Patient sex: M
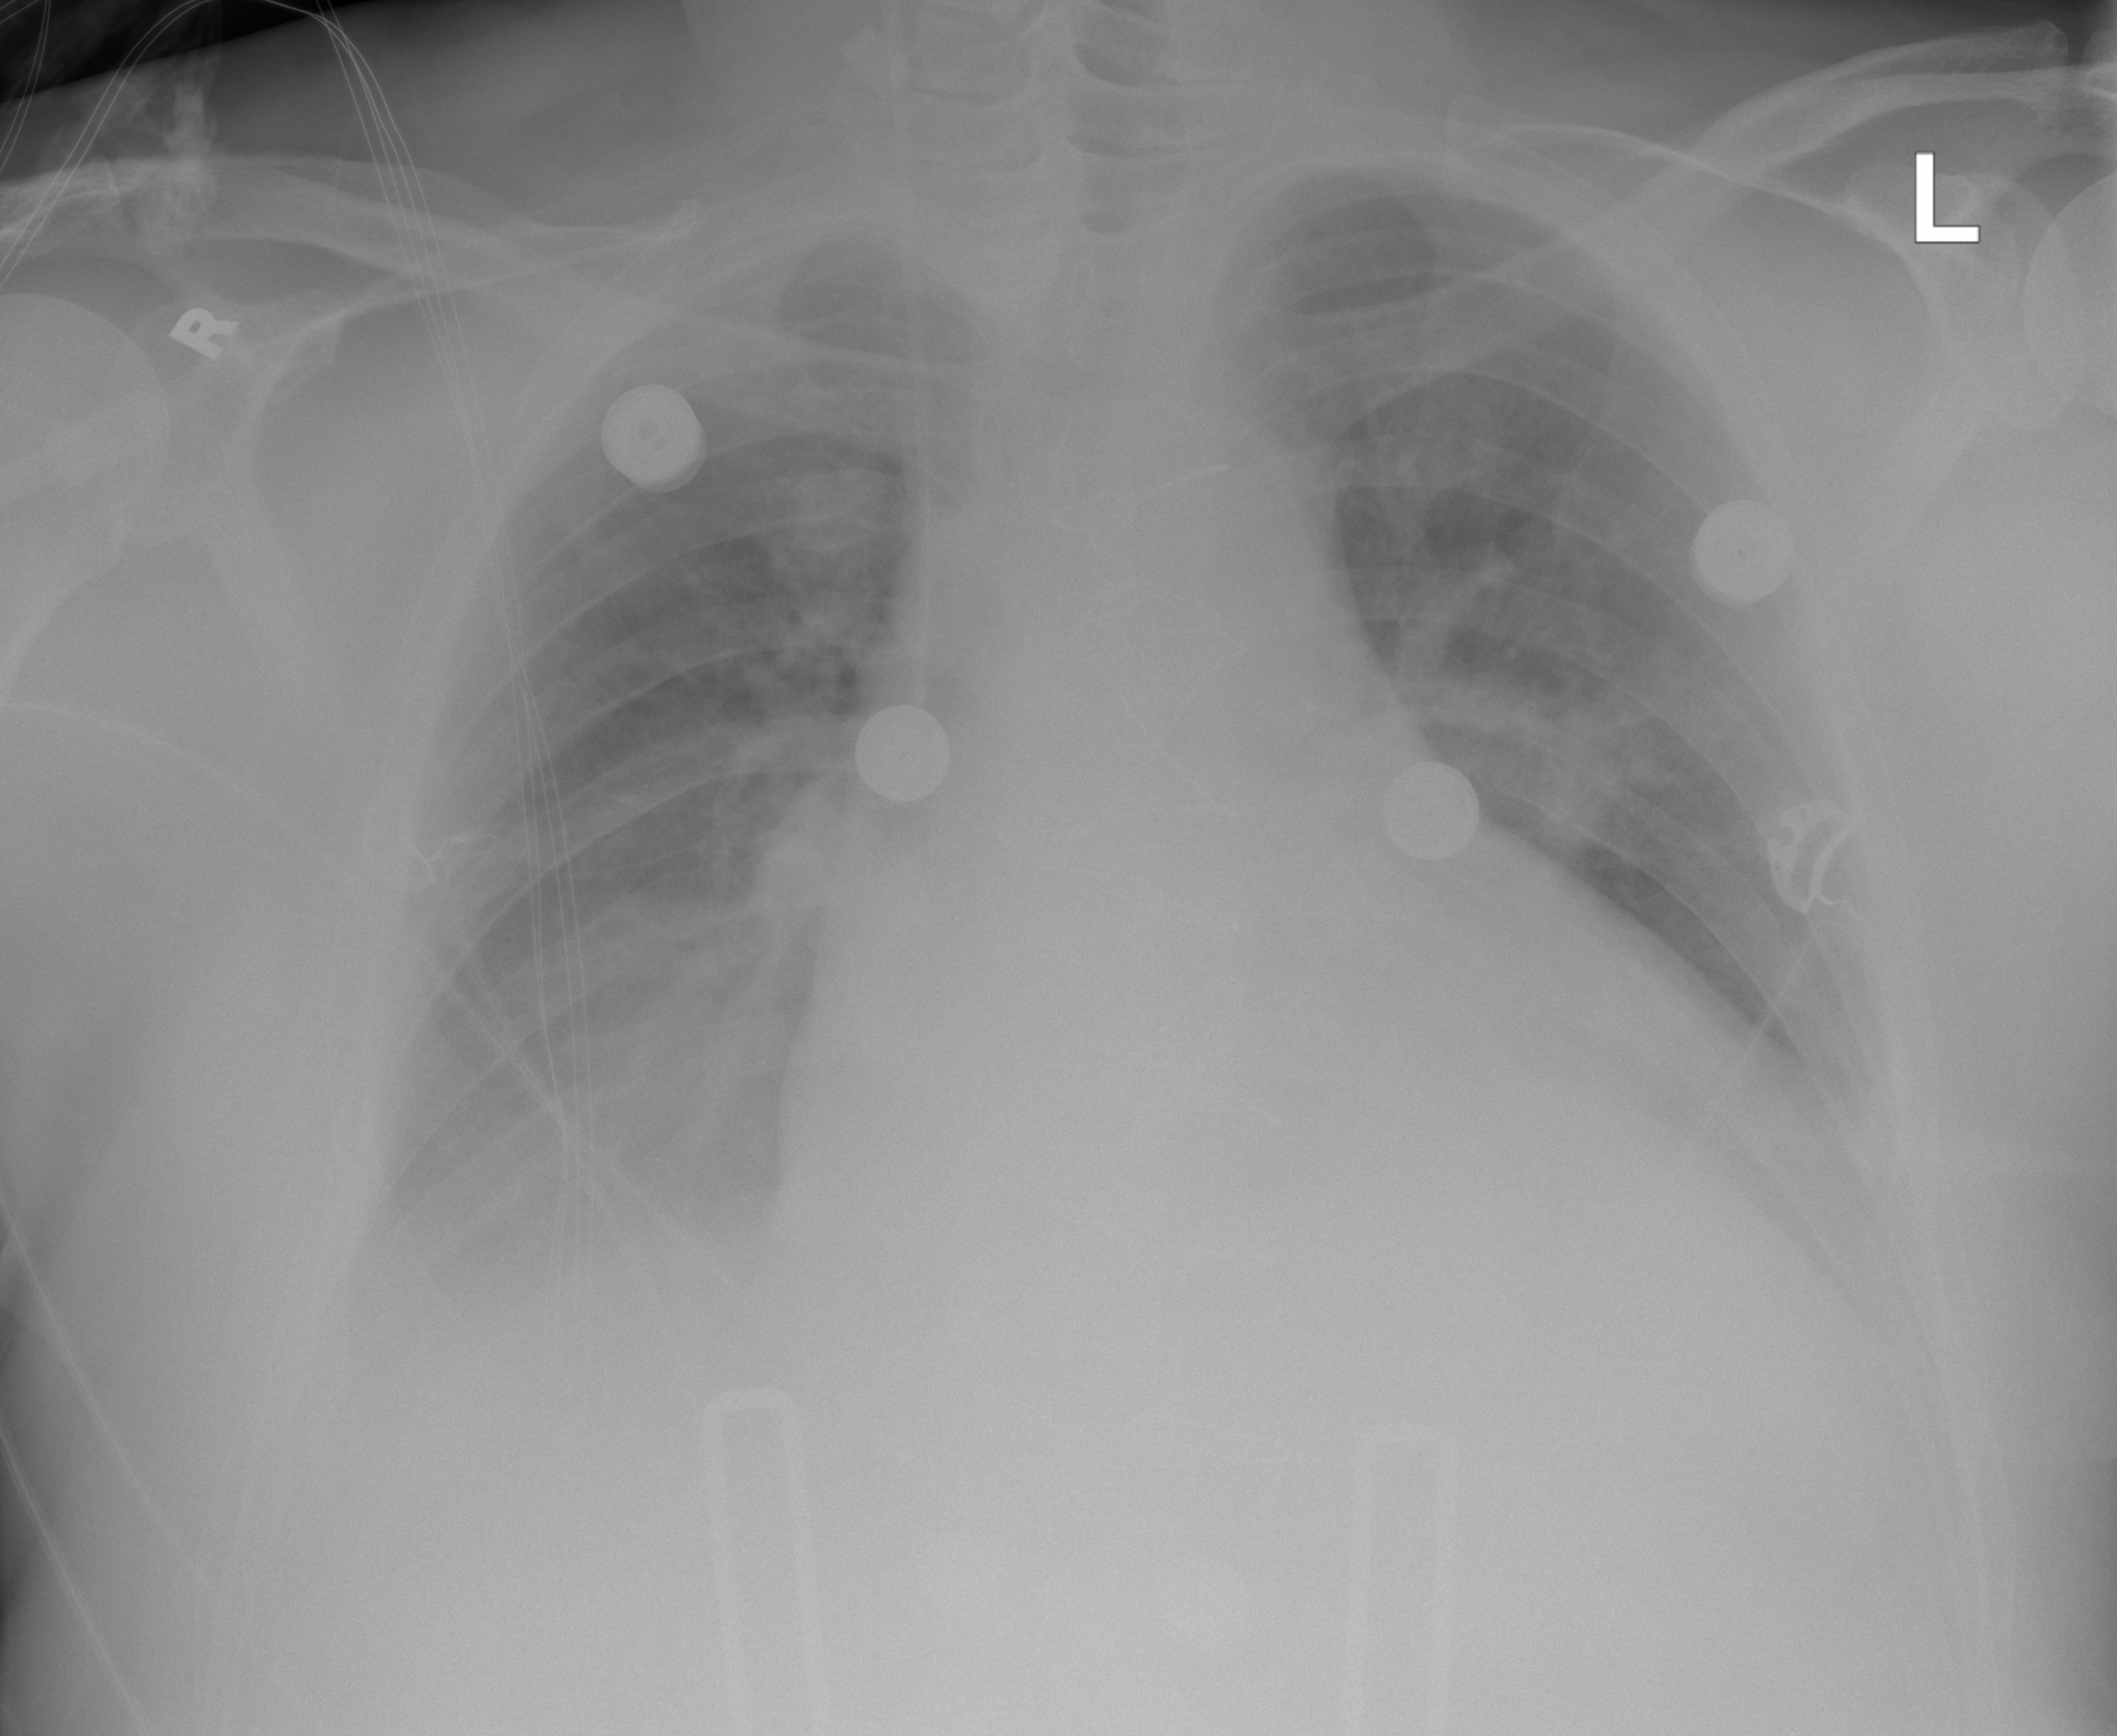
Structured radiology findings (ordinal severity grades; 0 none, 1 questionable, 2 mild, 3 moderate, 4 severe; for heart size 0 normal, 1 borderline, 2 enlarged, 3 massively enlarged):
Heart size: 2
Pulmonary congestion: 2
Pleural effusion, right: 2
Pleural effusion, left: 1
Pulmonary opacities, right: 2
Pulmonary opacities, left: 0
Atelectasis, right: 2
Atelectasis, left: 2